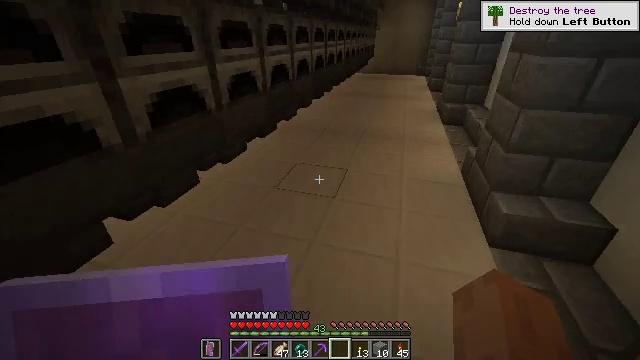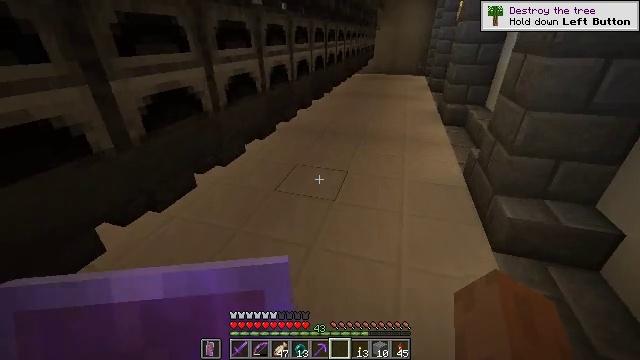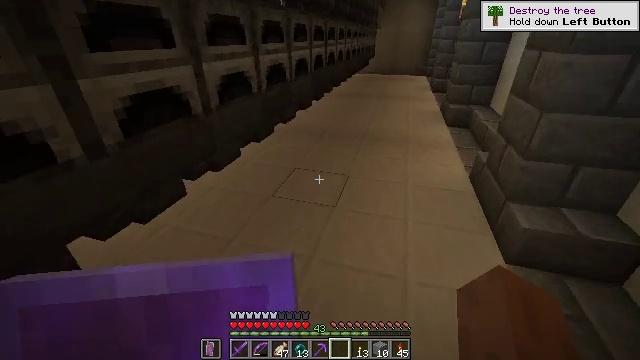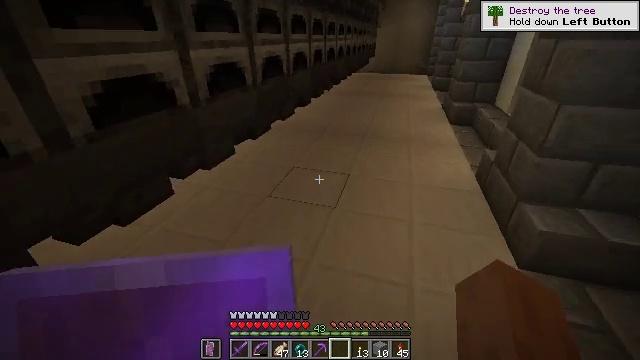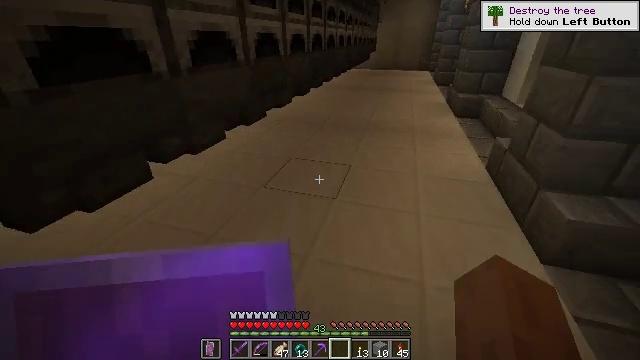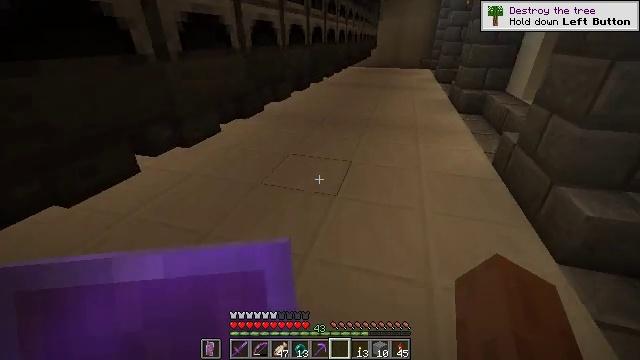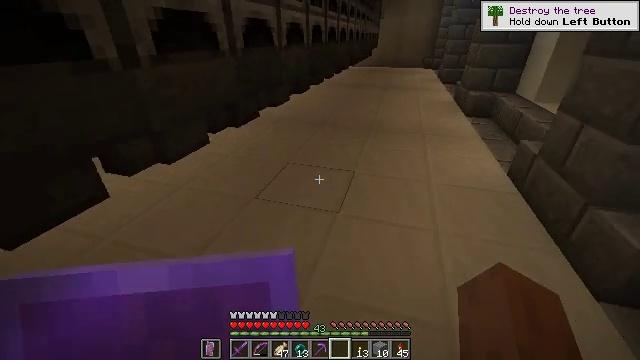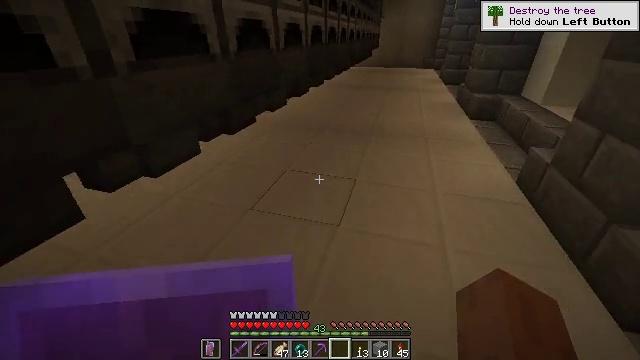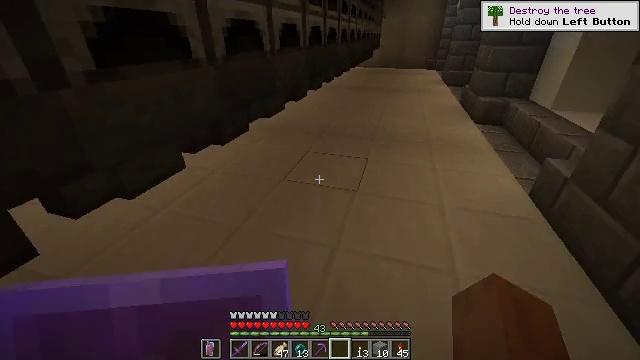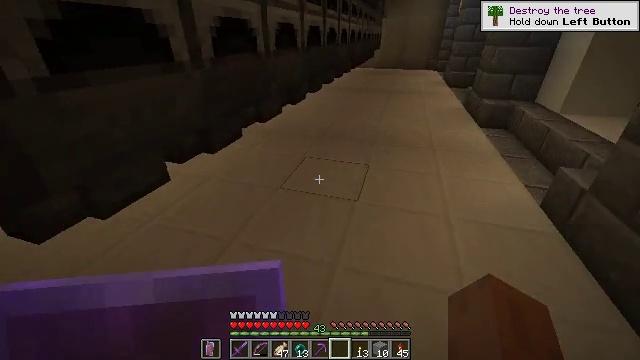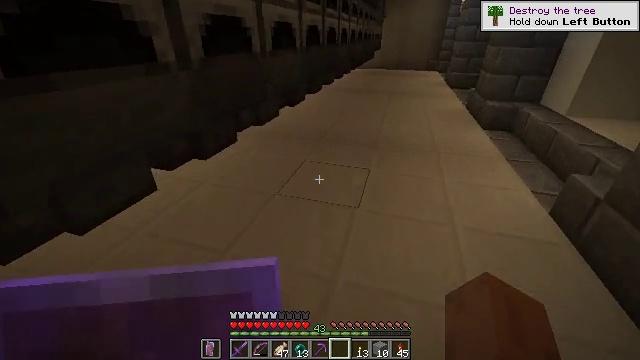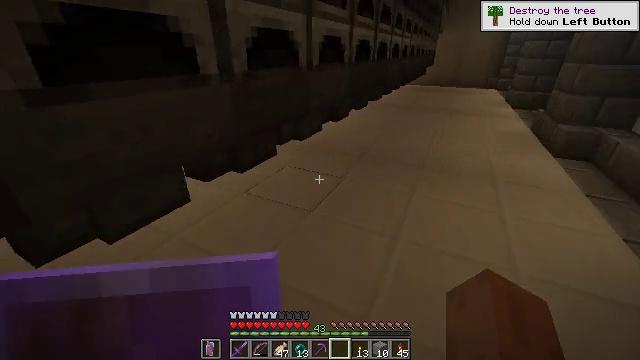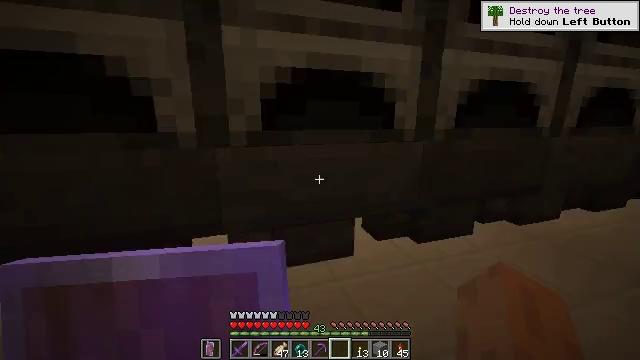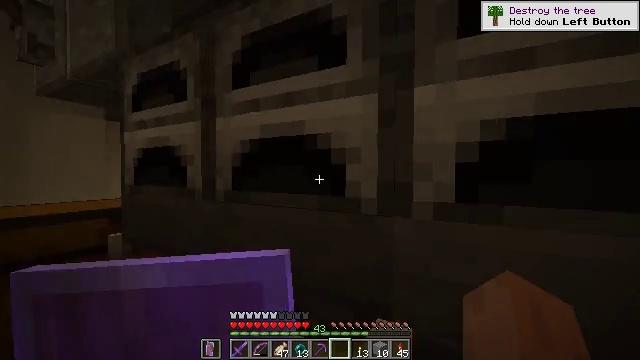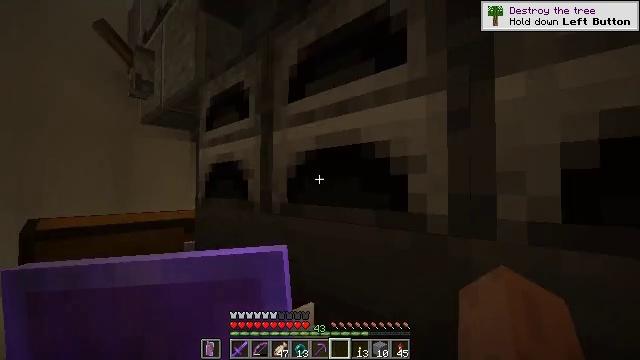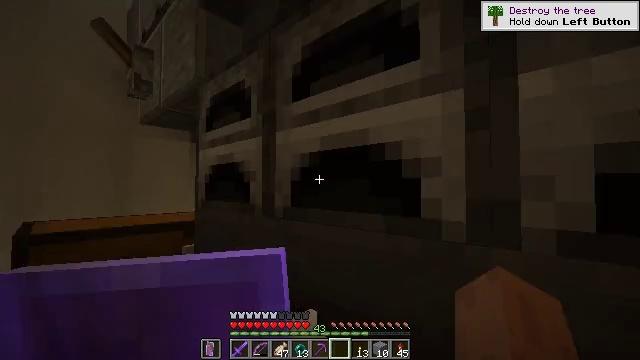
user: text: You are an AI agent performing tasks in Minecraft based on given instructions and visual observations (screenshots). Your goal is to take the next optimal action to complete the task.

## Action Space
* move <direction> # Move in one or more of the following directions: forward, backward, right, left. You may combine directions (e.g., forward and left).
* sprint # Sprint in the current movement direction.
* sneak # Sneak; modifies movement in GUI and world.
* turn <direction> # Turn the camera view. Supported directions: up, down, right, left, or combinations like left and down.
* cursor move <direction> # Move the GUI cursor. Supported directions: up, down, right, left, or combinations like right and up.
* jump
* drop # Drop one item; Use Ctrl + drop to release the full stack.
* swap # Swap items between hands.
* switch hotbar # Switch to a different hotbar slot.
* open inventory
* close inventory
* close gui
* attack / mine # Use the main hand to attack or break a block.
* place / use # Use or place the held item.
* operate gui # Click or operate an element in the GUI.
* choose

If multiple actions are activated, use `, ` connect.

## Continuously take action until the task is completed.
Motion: motion action
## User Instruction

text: Fill the crafting grid with redstone dust to get a redstone block.
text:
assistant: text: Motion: move forward
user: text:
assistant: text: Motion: move forward
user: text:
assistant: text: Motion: move forward
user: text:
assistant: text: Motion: move forward
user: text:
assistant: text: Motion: move forward
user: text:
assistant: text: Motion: move forward
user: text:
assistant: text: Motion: move forward
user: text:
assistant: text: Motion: move forward
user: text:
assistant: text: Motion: move forward
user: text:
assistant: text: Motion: move forward
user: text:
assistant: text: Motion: move forward, turn left and up
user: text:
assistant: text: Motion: move forward and move right, turn left and up
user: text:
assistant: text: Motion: move forward and move right, turn left and up
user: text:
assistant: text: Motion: move forward and move left, turn left and up
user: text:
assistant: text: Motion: move forward and move left
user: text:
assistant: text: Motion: move forward and move left
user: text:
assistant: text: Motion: move forward and move left
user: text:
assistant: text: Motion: move forward and move left
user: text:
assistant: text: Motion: move left
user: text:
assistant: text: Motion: move left
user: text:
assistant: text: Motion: move left
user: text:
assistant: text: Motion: move left
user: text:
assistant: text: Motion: move left, turn left and up
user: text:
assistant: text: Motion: move left, turn left and up
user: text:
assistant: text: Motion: move left, turn right and up
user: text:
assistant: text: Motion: turn right and up
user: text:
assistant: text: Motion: turn up
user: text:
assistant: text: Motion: no_op
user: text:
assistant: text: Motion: no_op
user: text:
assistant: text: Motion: no_op